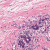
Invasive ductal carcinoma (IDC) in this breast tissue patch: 0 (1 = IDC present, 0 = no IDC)